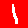
Digit: 1